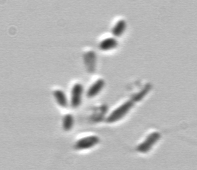
Label: Dinobryon